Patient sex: F
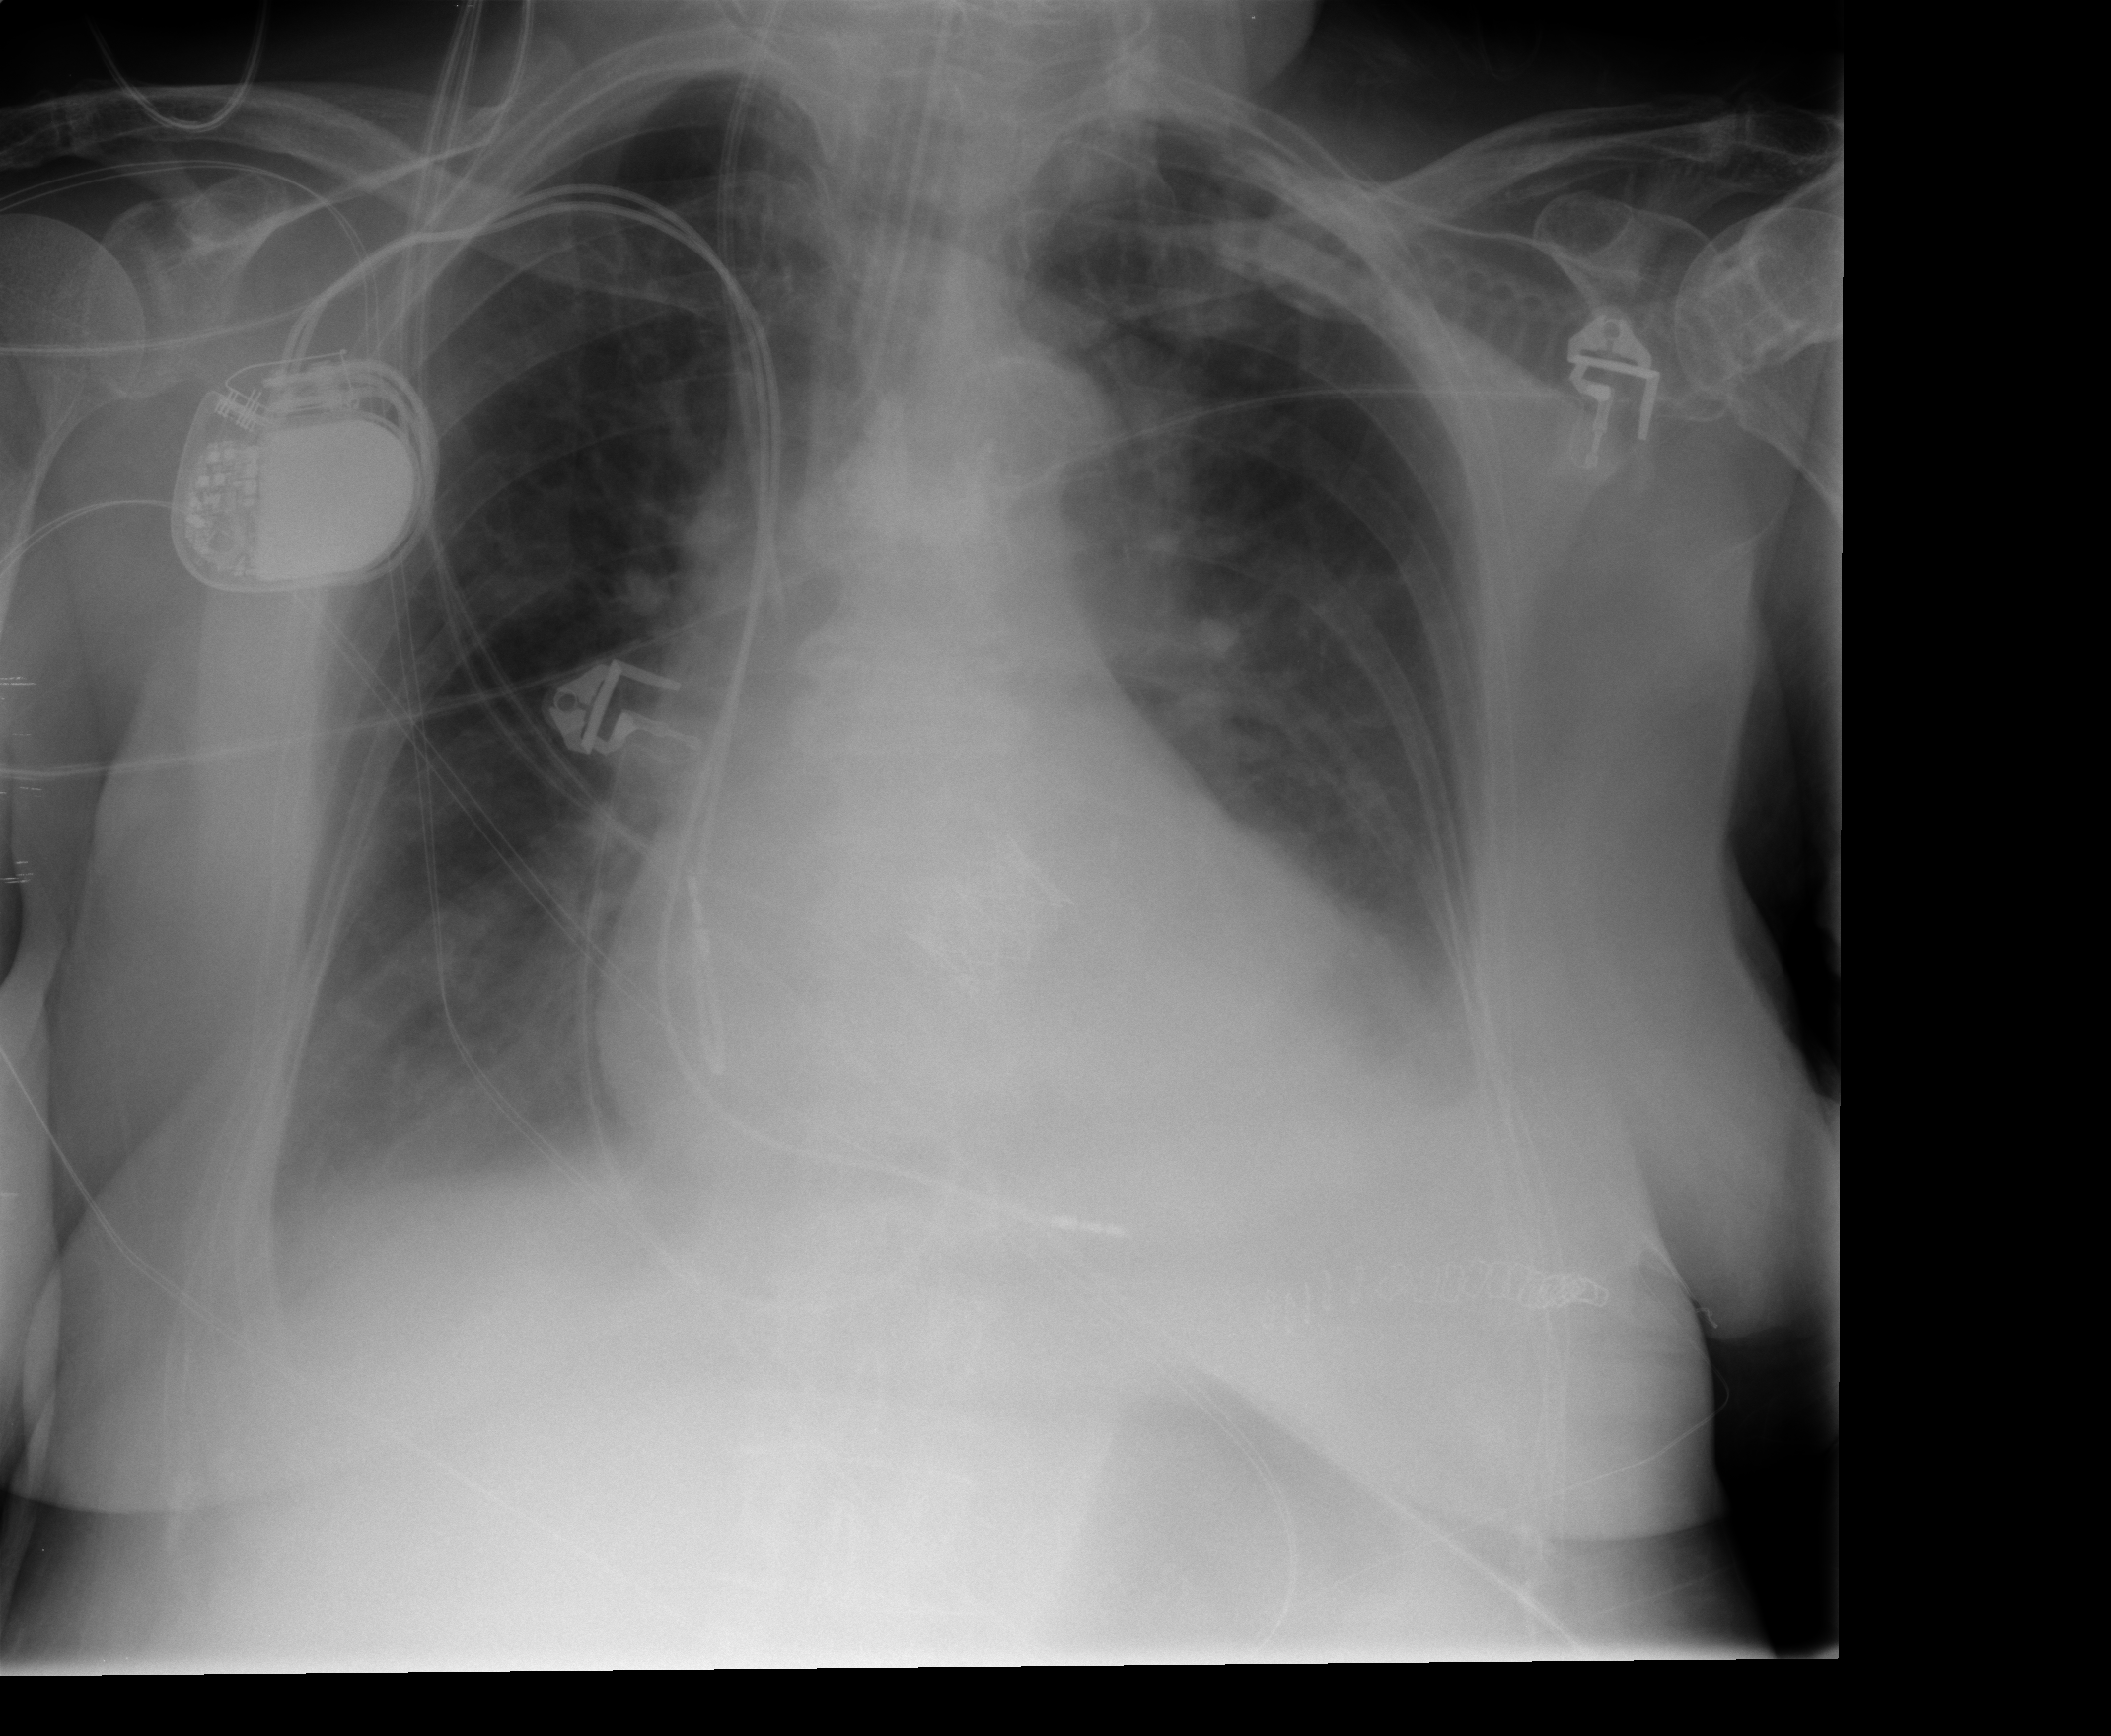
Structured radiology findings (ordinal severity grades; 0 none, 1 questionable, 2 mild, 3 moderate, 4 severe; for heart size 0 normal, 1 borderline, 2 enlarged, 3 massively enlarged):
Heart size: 2
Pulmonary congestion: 2
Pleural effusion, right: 2
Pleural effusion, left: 2
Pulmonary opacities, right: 0
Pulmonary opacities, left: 0
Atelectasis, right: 2
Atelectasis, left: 2